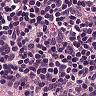
Metastatic tissue present: no